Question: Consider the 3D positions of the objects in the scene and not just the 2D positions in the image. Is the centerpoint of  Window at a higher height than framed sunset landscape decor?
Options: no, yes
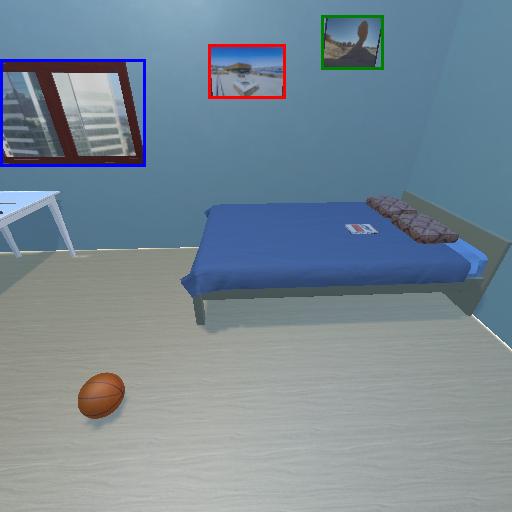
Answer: no